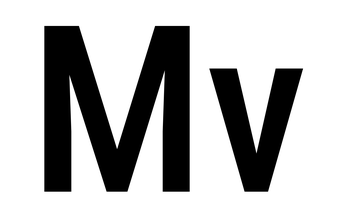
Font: Roboto_Condensed_Medium